The plot is a signal-to-image rendering of a rotating shaft's vibration measurement. Determine the machine's mechanical condition. Answer with exactly one of: normal, misalignment, unbalance, looseness.
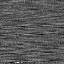
Answer: misalignment